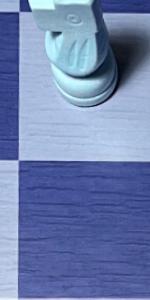
Label: Empty